Breast ultrasound image
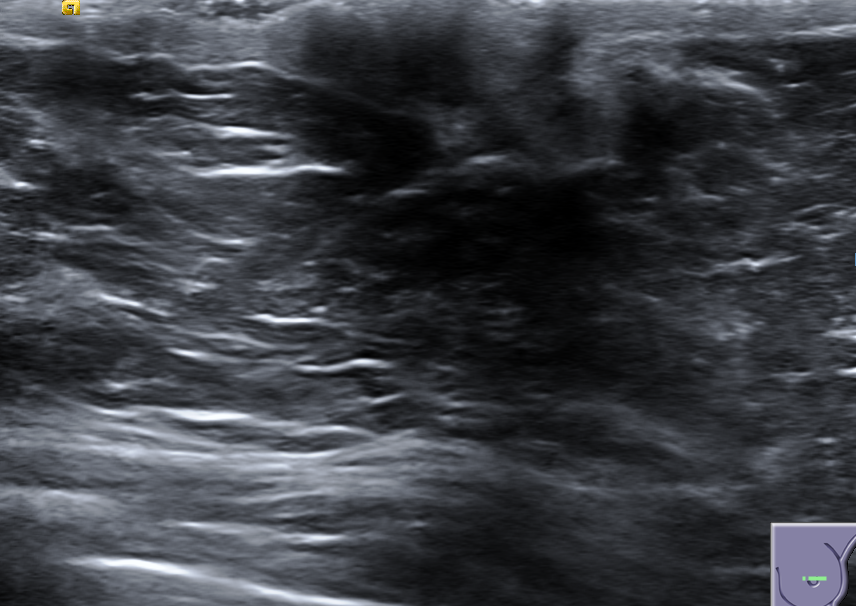
Diagnosis: normal